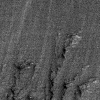
Atmospheric dust classification: not_dusty